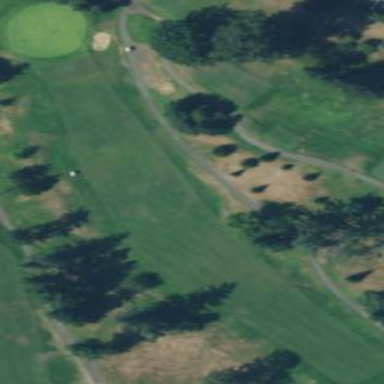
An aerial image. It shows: Scenic golf fairway.